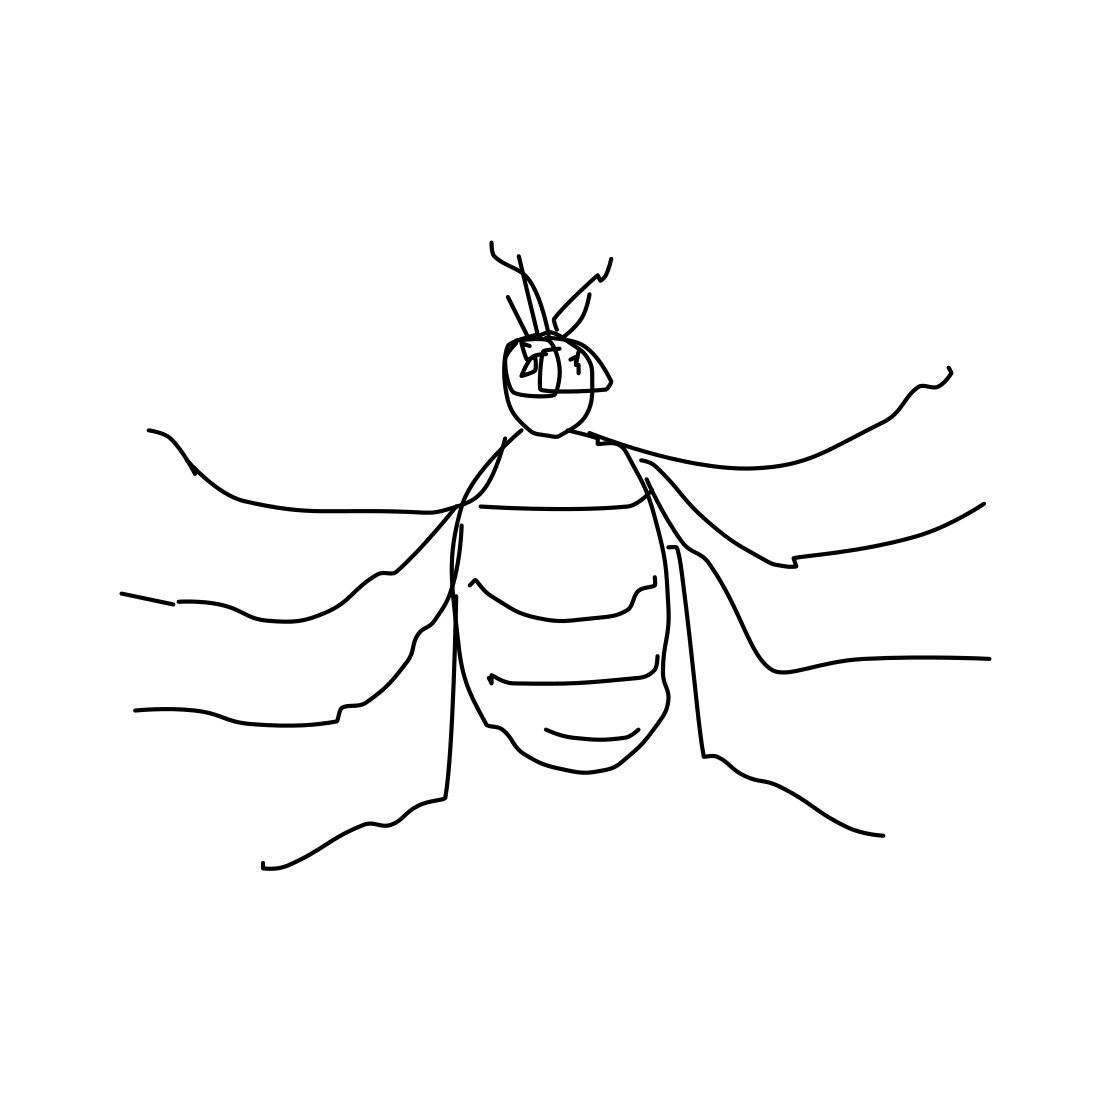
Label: spider